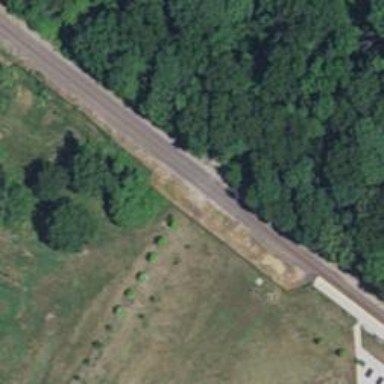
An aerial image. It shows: Railway track.